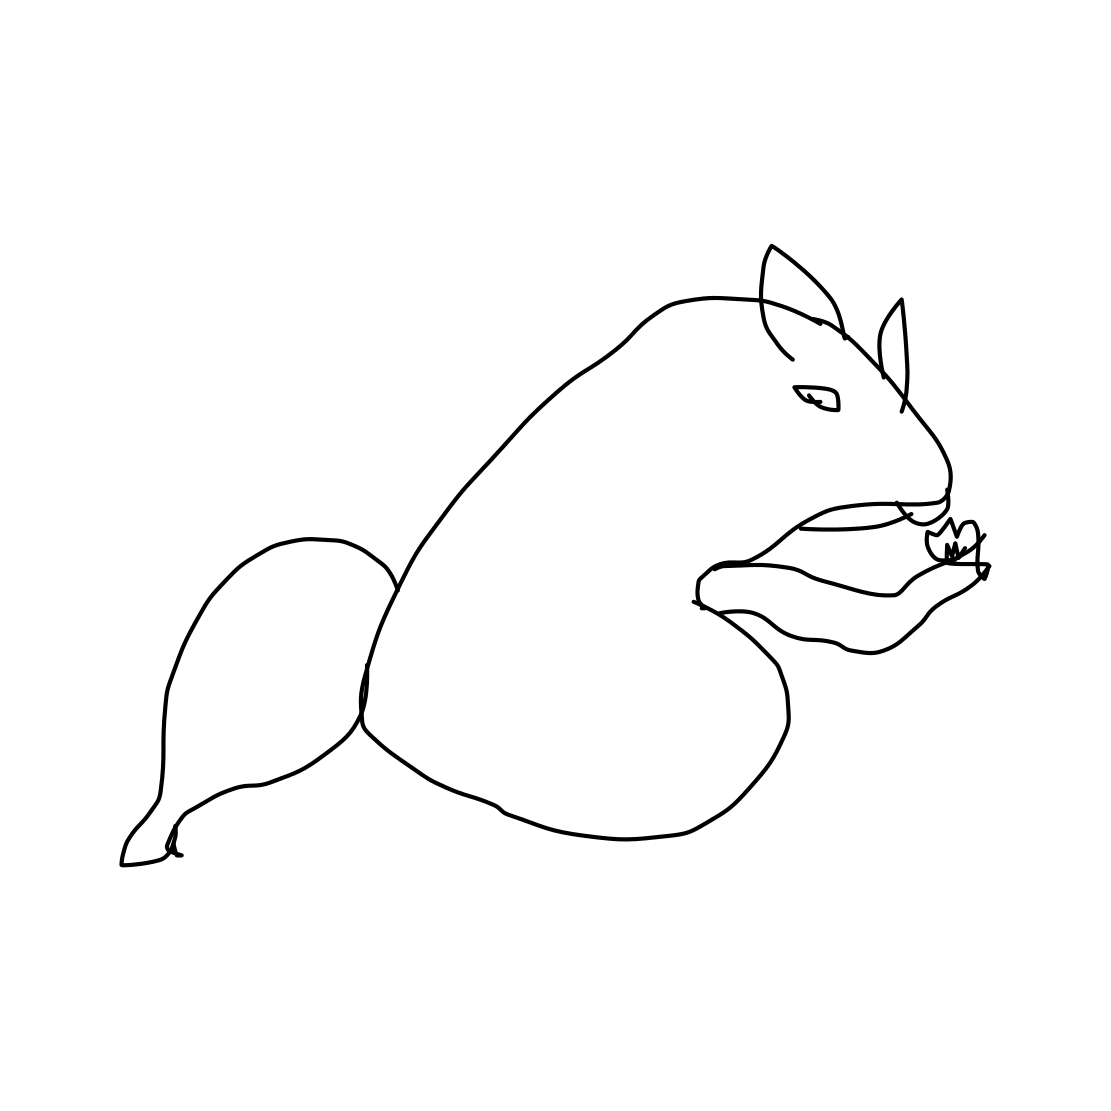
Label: squirrel